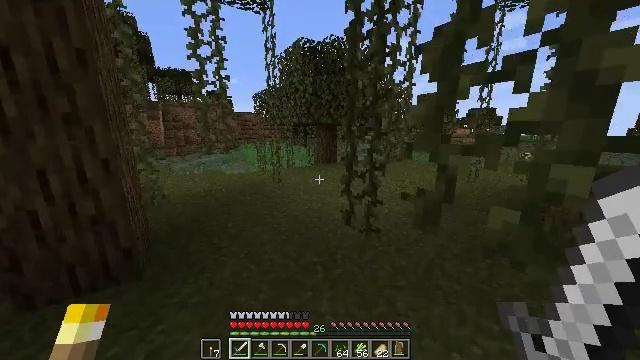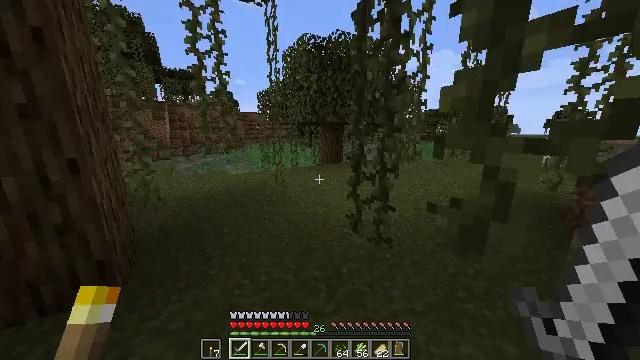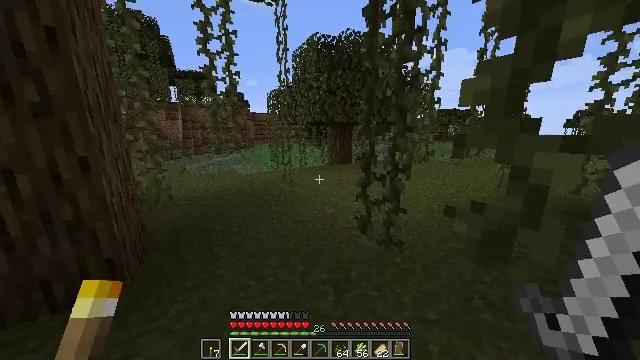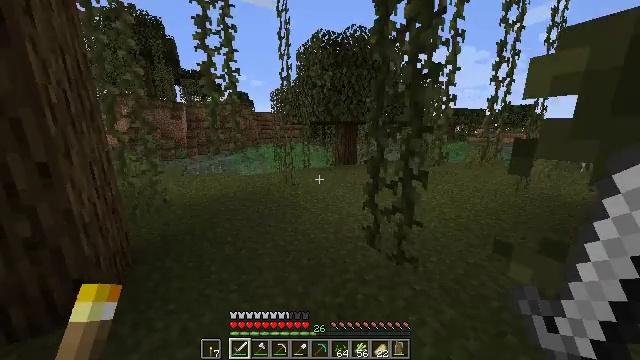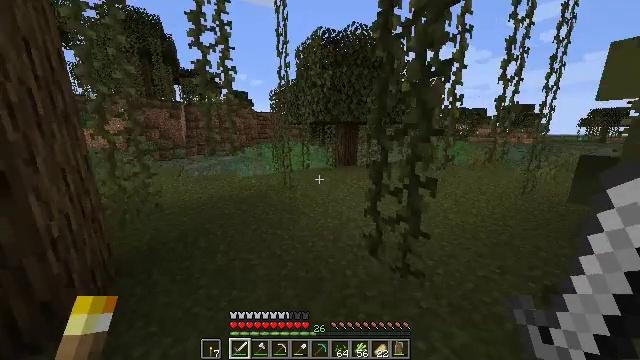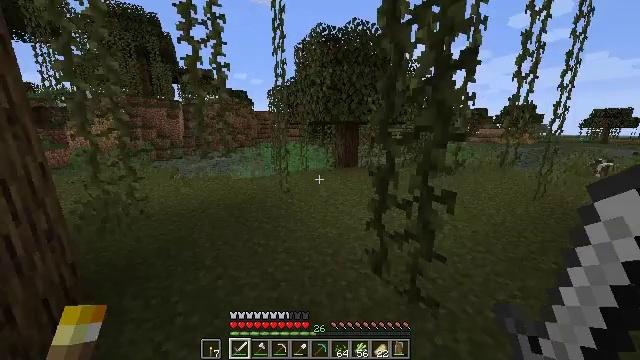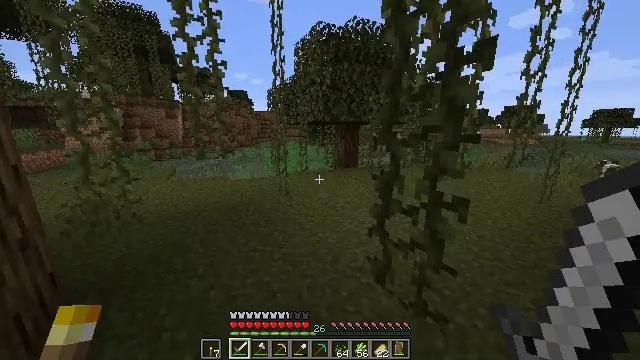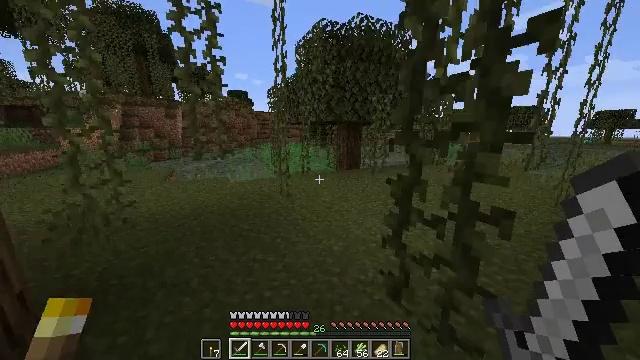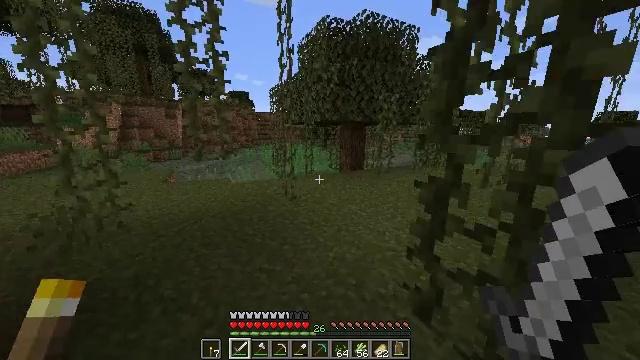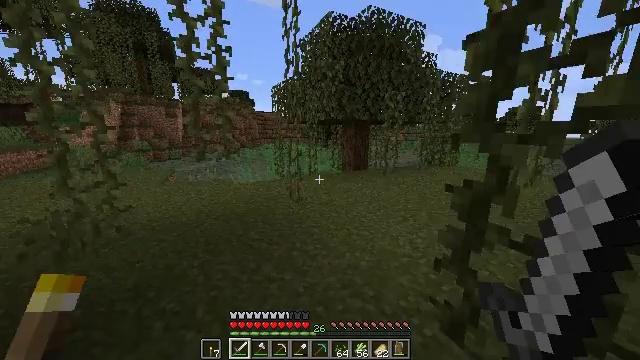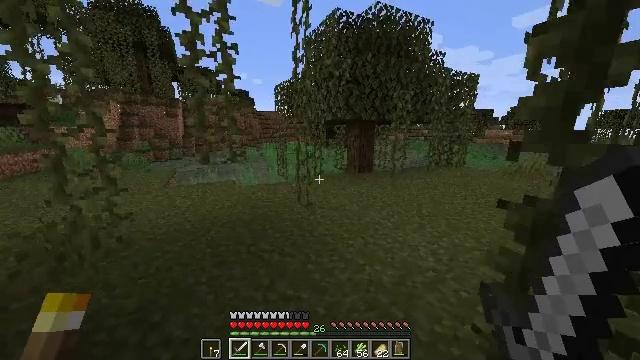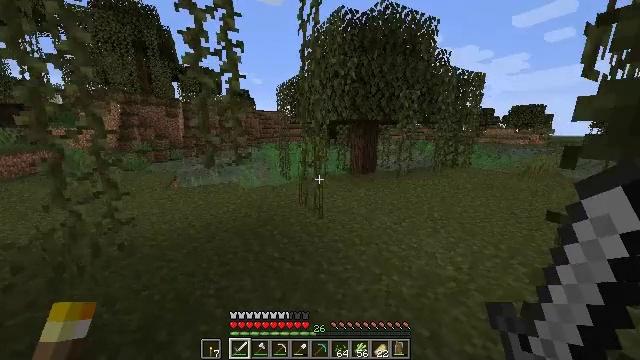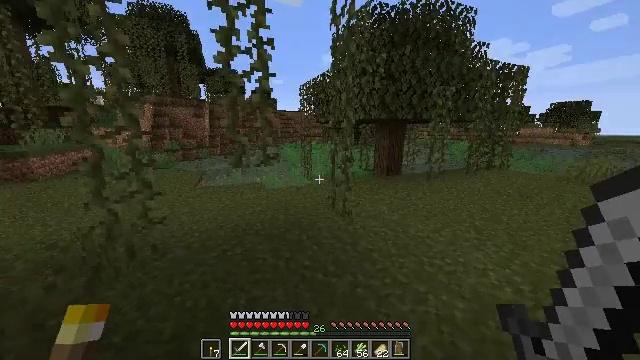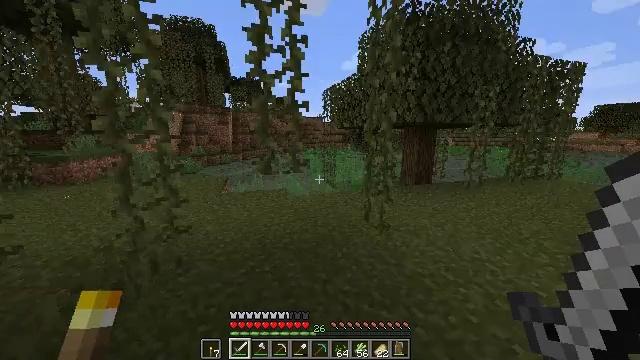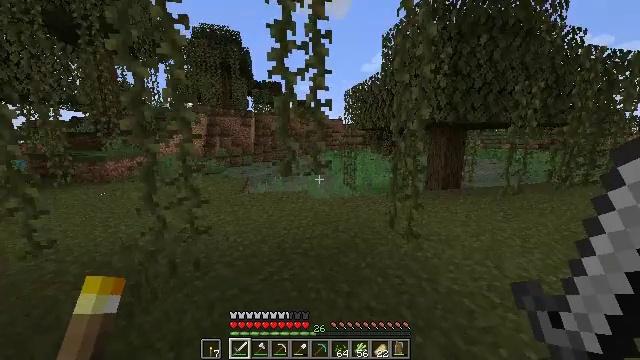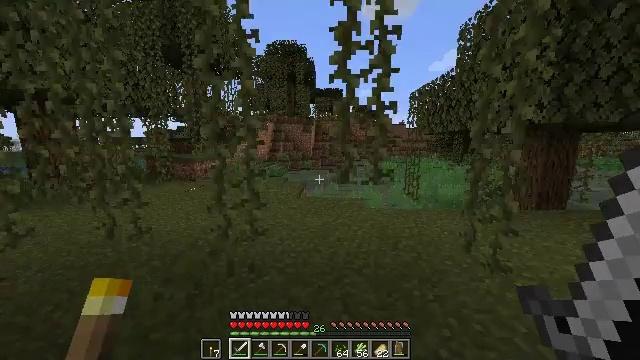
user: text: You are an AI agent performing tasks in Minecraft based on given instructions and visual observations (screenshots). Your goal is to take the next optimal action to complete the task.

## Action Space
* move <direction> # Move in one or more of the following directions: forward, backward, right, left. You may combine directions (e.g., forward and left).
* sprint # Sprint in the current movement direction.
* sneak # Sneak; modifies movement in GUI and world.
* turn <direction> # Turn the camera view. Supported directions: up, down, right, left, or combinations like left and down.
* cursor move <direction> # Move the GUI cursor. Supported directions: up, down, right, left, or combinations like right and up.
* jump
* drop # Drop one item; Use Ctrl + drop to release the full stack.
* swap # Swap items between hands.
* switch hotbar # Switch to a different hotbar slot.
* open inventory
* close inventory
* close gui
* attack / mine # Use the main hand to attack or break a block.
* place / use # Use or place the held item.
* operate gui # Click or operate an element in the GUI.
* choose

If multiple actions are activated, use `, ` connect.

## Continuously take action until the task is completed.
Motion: motion action
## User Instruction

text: Gather sugar cane for crafting.
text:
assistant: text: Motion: move forward, sprint, turn left
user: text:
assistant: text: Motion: move forward, sprint, turn left
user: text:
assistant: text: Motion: move forward, sprint, turn left
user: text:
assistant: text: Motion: move forward, sprint
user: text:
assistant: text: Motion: move forward, sprint
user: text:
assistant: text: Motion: move forward and move left, sprint
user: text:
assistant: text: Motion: move forward and move left, sprint
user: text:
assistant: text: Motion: move forward and move left, sprint
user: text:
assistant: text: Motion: move forward and move left, sprint
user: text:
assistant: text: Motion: move forward and move left, sprint
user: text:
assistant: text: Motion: move forward and move left, sprint
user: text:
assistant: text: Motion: move forward and move left, sprint, turn left
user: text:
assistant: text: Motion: move forward, sprint, turn left and up
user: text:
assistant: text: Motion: move forward, sprint, turn left
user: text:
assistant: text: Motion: move forward, sprint, turn left and up
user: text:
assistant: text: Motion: move forward, sprint
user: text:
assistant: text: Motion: move forward, sprint
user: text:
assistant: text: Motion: move forward, sprint
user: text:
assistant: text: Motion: move forward, sprint
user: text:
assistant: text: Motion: move forward, sprint
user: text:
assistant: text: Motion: move forward, sprint
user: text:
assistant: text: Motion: move forward, sprint
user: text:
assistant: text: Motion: move forward, sprint
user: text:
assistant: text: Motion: move forward, sprint
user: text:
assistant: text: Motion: move forward, sprint
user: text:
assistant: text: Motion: move forward and move left, sprint
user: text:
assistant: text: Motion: move forward and move left, sprint
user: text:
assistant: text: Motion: move forward and move left, sprint, turn right
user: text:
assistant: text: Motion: move forward and move left, sprint, turn right
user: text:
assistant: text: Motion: move forward and move left, sprint, turn right